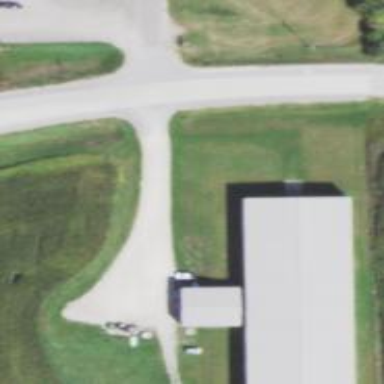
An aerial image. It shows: Warehouse building.